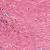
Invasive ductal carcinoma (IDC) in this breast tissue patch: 1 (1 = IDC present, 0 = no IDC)